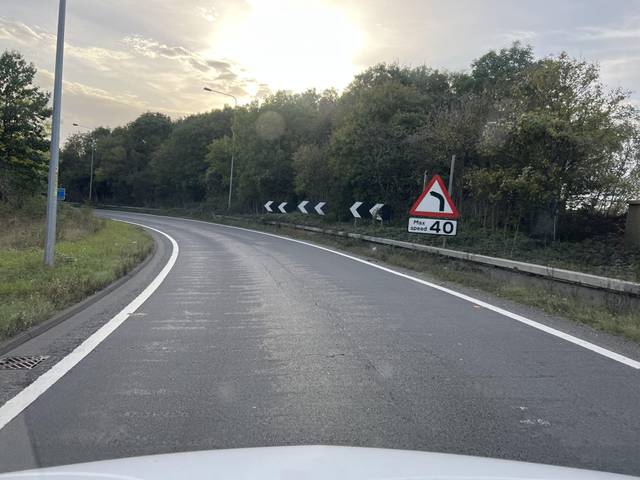
Region: United Kingdom
Coordinates: 51.299, 0.5136